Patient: sex M, age 65
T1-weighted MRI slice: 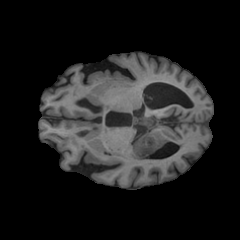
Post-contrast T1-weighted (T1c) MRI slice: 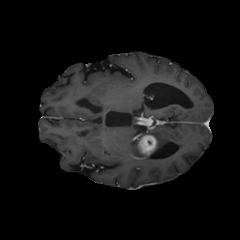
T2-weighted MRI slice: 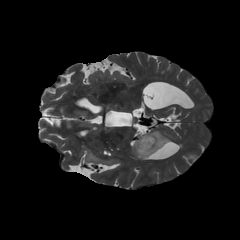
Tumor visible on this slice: yes
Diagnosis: Glioblastoma, IDH-wildtype
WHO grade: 4